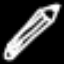
Label: pencil